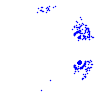
Particle: electron